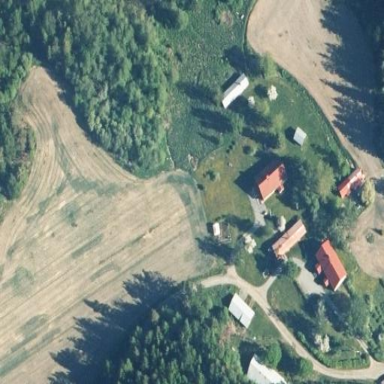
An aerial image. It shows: Farmyard area.